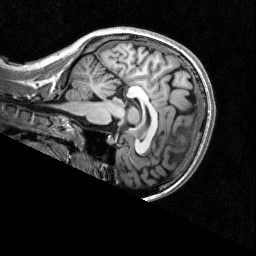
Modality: T1w
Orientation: sagittal
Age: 19
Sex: female
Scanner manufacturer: siemens
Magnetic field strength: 3 T
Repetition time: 2.53 s
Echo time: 0.00277 s